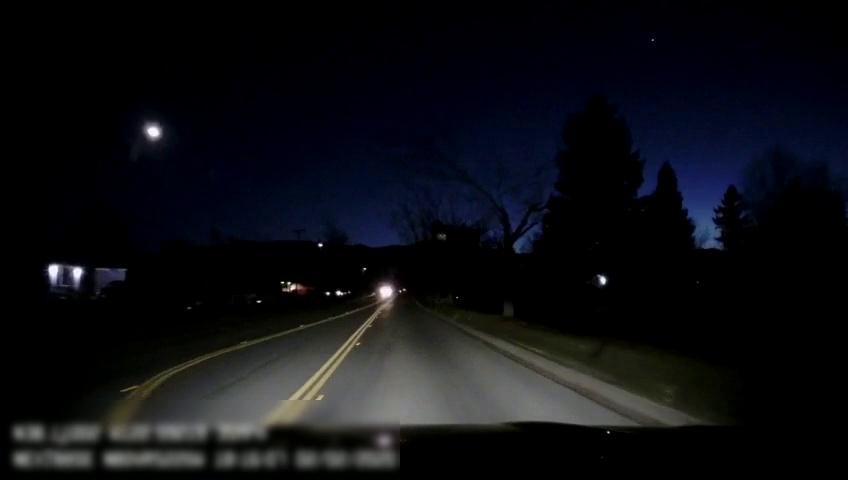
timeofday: Night
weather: Other
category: Drivable Space
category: Lanes | Current Lane
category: Lanes | Alternate Lane